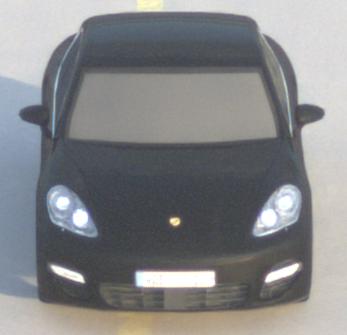
Make: Porsche
Model: Panamera
Detailed model: Panamera (970)
Model produced from: 2010/05
Model produced until: 2013/04
Doors: 5
Color: black
Road condition: dry road
Daytime: sunrise or sunset
Contrast: low contrast